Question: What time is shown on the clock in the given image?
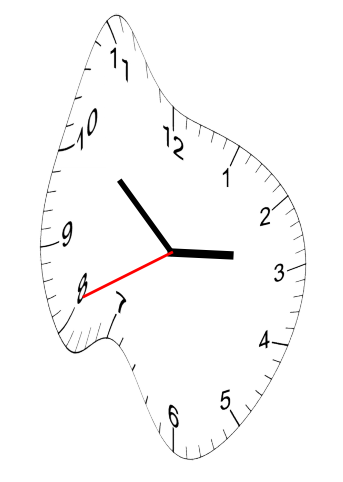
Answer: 02:51:41